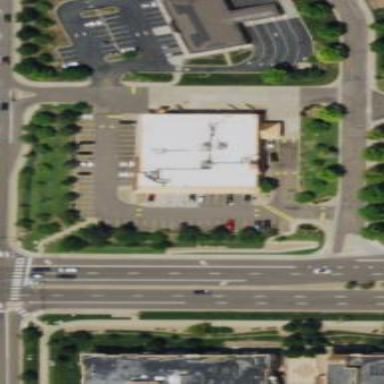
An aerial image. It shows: Retail area.